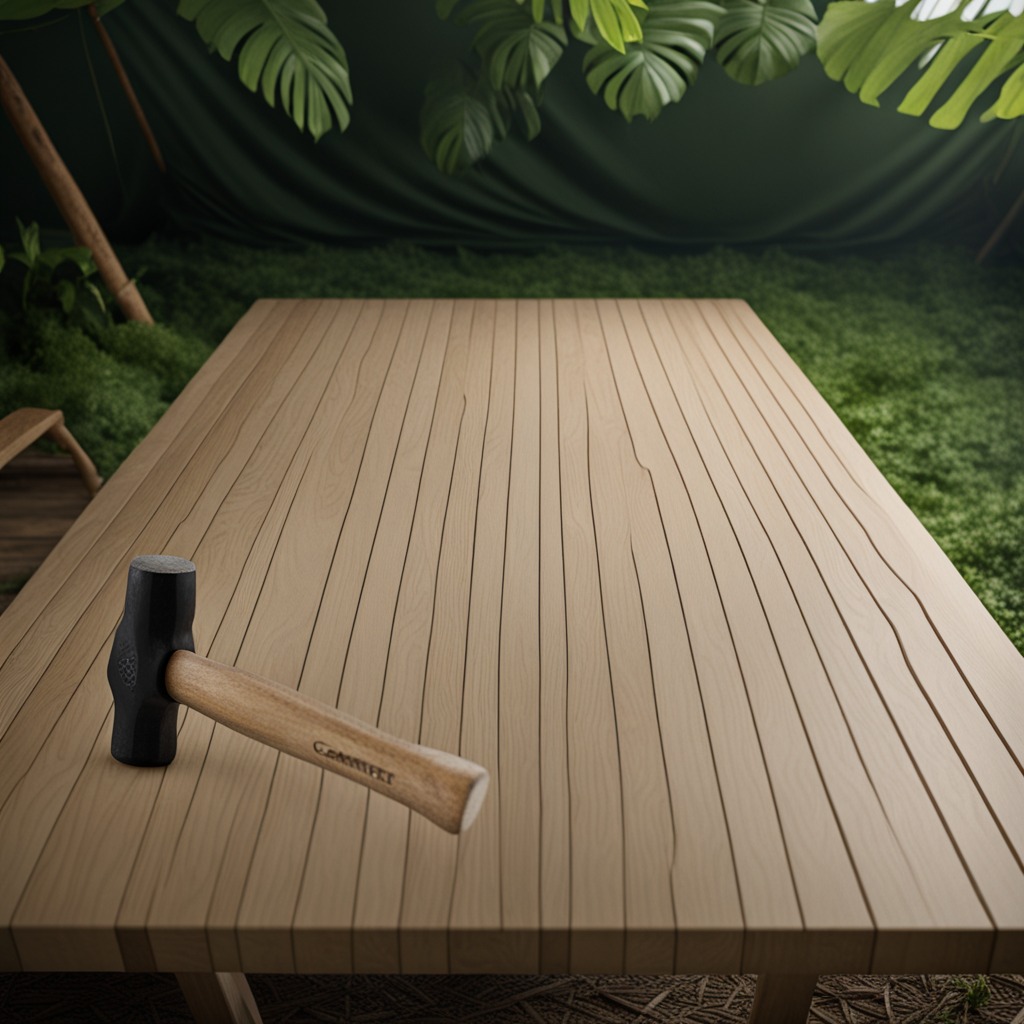
A hammer is lying on a wooden table inside a jungle field workshop tent.